Question: I have a bunch of sensors, which should be inherited from a superclass.
In my superclass, as well as in the sensor itself, there are static final attributes and possible value ranges of my attributes, which defines my sensor.
Now I want to source out a method, which returns a 'HashMap' of attributes and its values ranges in the superclass.
Because of the fact, that the sensor never changes its parameters, I want to use this getAttributes() method as a class method for optional calling it in my main[].
My problem is: How can I get the attributes in a static way (I used reflections at the moment) So well.
A UML diagram of what I said:

my main method looks like:
'''
public static void main(String[] args){
HashMap<String, List<String>> a = SensorA.getConfigurationAttributes();
}
'''
and my abstract component class:
'''
public static HashMap<String, List<String>> getConfigurationAttributes(boolean getMandatoryOnly){
Field[] classAttributes = this.getClass().getDeclaredFields(); // error: cannot use this in static context
// ... other code, working with the attributes.
}
'''
Of course, now, Java says: "cannot use this in a static context." But how can I correct this error?
On the one hand, remove the static tag would solve the problem, but on the other hand I have to instantiate every sensor before getting my attribute information.
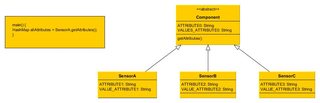
Answer: You can do that statically if you pass along the class for which you want to retrieve those fields as an argument to your method.
Else you can only do it for the class you are in, which kind of defeats the purpose since you already know all the declared fields.
Static methods are not inherited, so you cannot invoke it magically on the sub class (for this you indeed need to remove the 'static' modifier).
Thus, do something like this to maybe achieve what you want:
'''
public static HashMap<String, List<String>> getConfigurationAttributes(boolean getMandatoryOnly, Class c)
{
Field[] classAttributes = c.getDeclaredFields();
// ... other code, working with the attributes.
}
'''
Edit: And now the obligatory warning about reflection: Using reflection like this is not a very good or elegant solution. Reflection is costly, works around a lot of language features and not a very clean way of implementing things. Please avoid reflection where ever you can, in most cases there is simple, elegant and easier solutions.